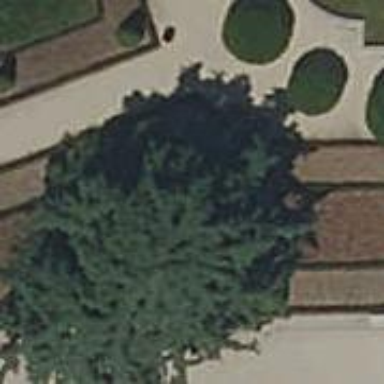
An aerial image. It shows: Park with evergreen needle-leaved trees.